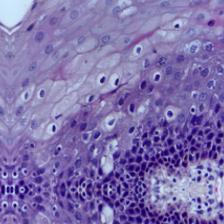
Diagnosis: OSCC